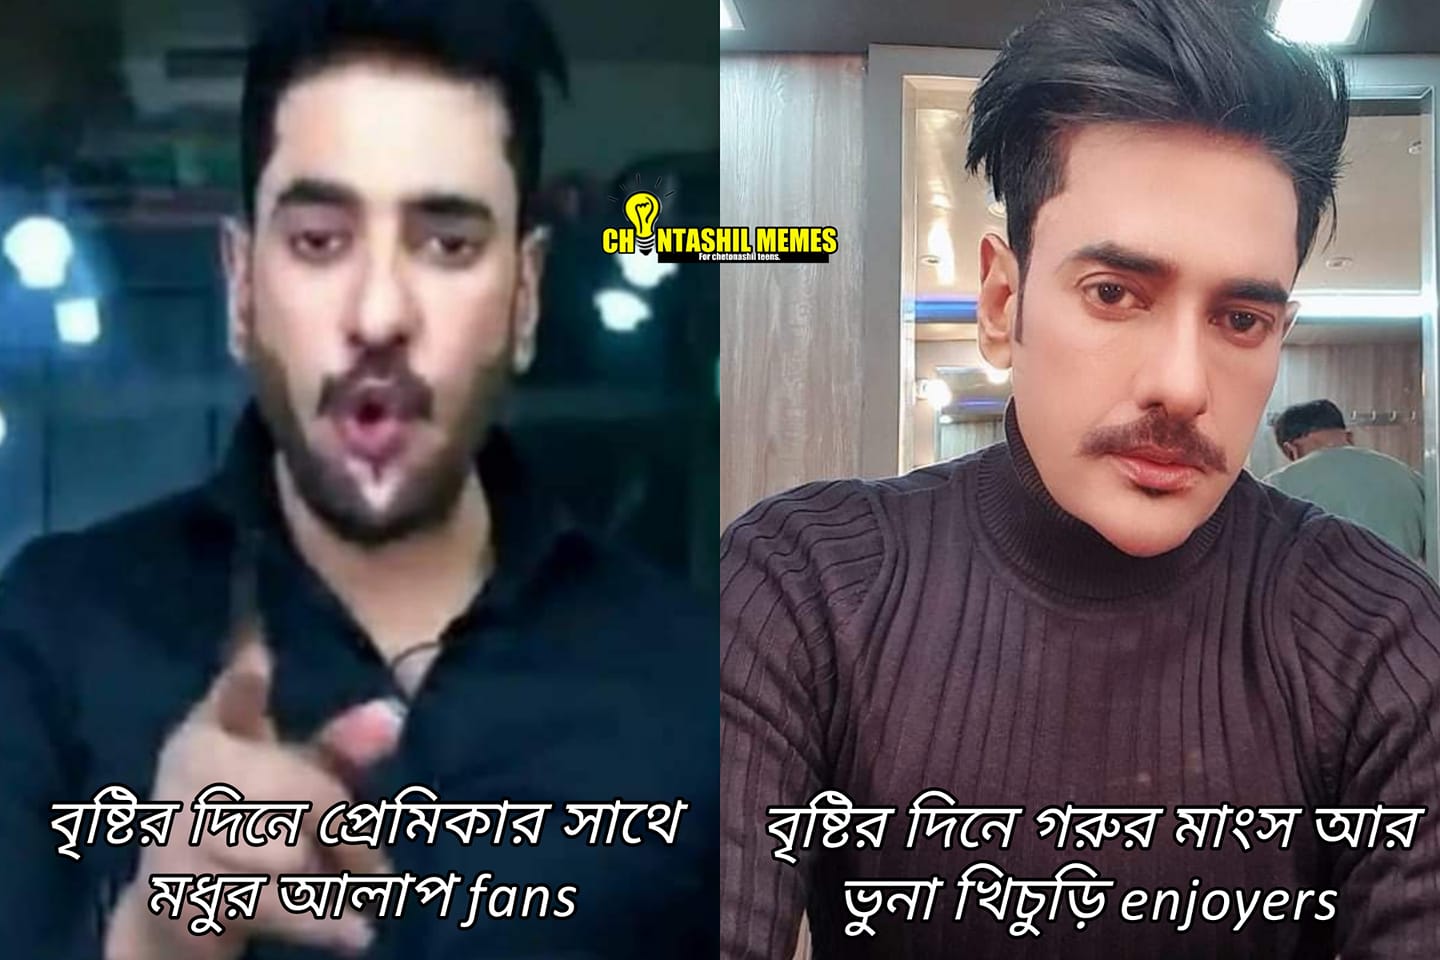
Caption: বৃষ্টির দিনে প্রেমিকার সাথে মধুর আলাপ fans    বৃষ্টির দিনে গরুর মাংস আর ভুনা খিচুড়ি  enjoyers
Label: non-hate